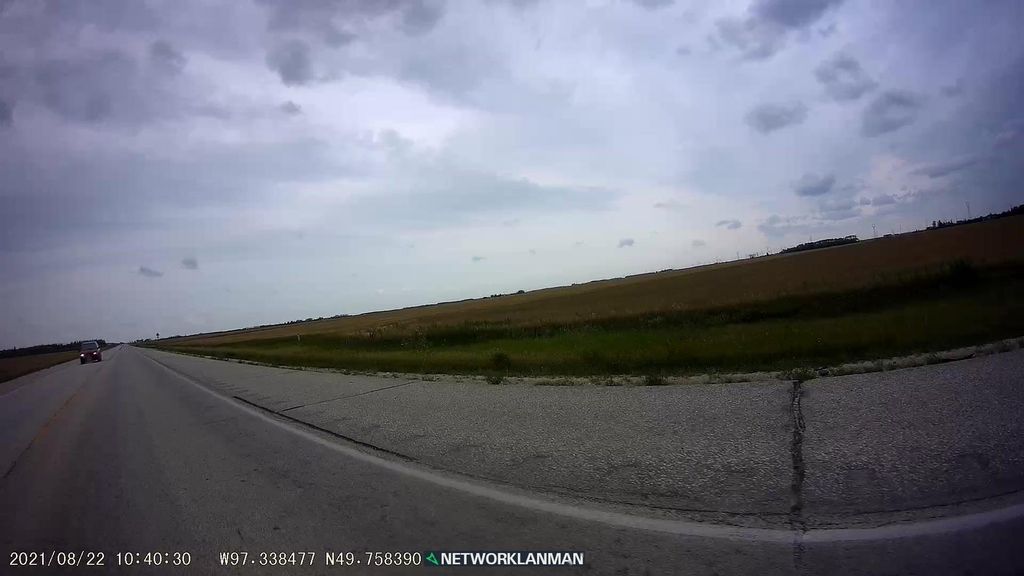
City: winnipeg